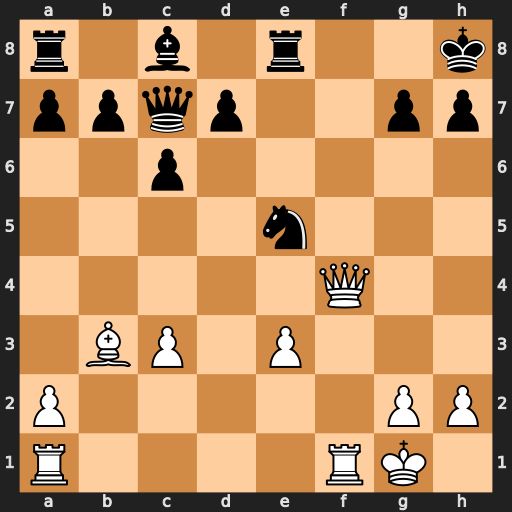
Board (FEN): r1b1r2k/ppqp2pp/2p5/4n3/5Q2/1BP1P3/P5PP/R4RK1
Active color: w
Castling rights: -
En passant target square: -
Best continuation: Qf8+ Rxf8 Rxf8#